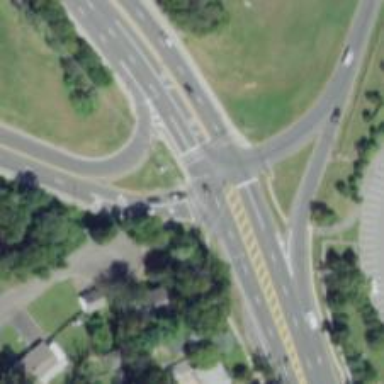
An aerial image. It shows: Crossing on the road with line markings.